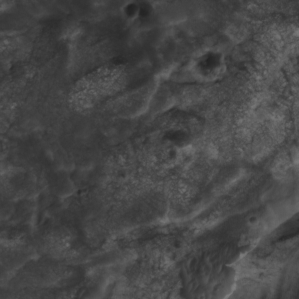
Label: non_frost